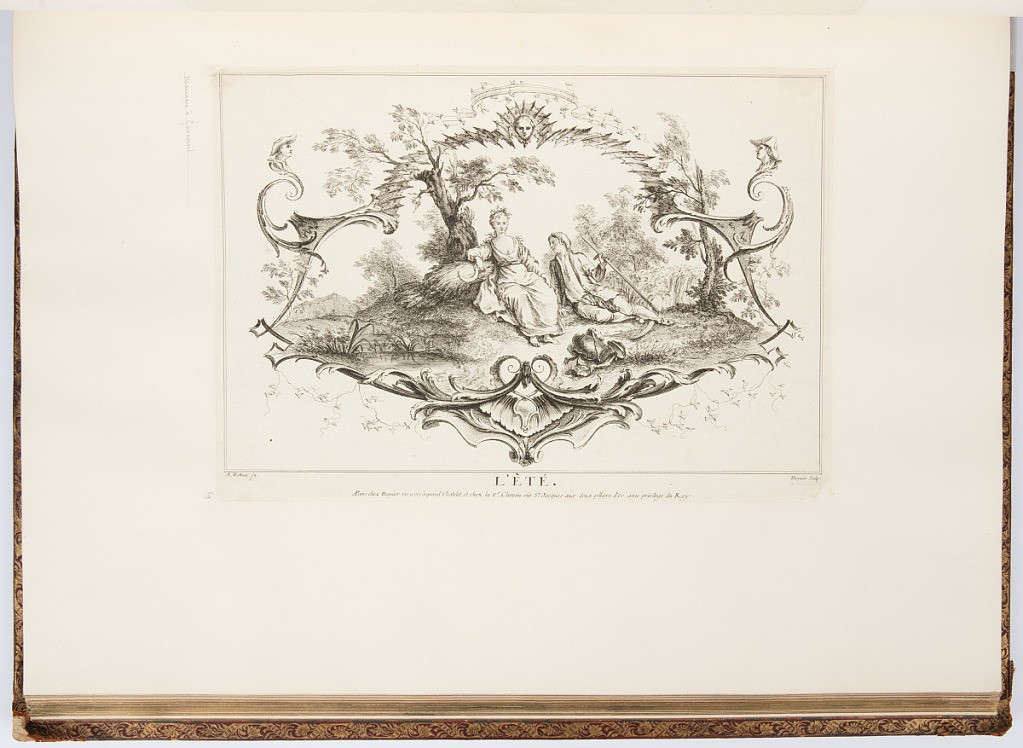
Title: L'ÊTÉ
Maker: Antoine Watteau, French, 1684–1721
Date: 1723-1735
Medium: Etching on laid paper
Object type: Bound print
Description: Vignette of a young couple in a landscape; the woman reclines against sheaves of wheat and scythe, while the young man reclines on the ground and holds a longer scythe in his hand. The scene is framed by ornament including branches, scrolls, vines, mascarons, and a cartouche. The plate is signed.